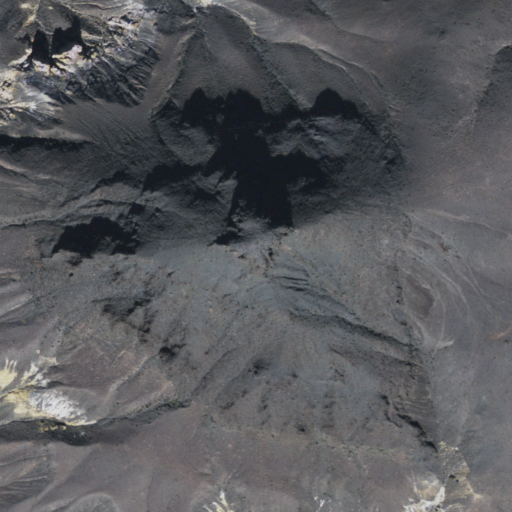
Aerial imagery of mountain in Arizona named Nipple Butte containing shrub, grassland, and evergreen forest